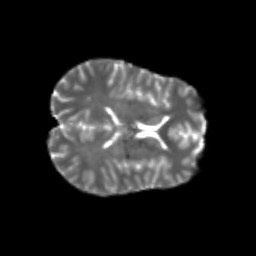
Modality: T2w
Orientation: axial
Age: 25
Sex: male
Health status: healthy
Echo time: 0.074 s